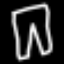
Label: pants